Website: apple
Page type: payment
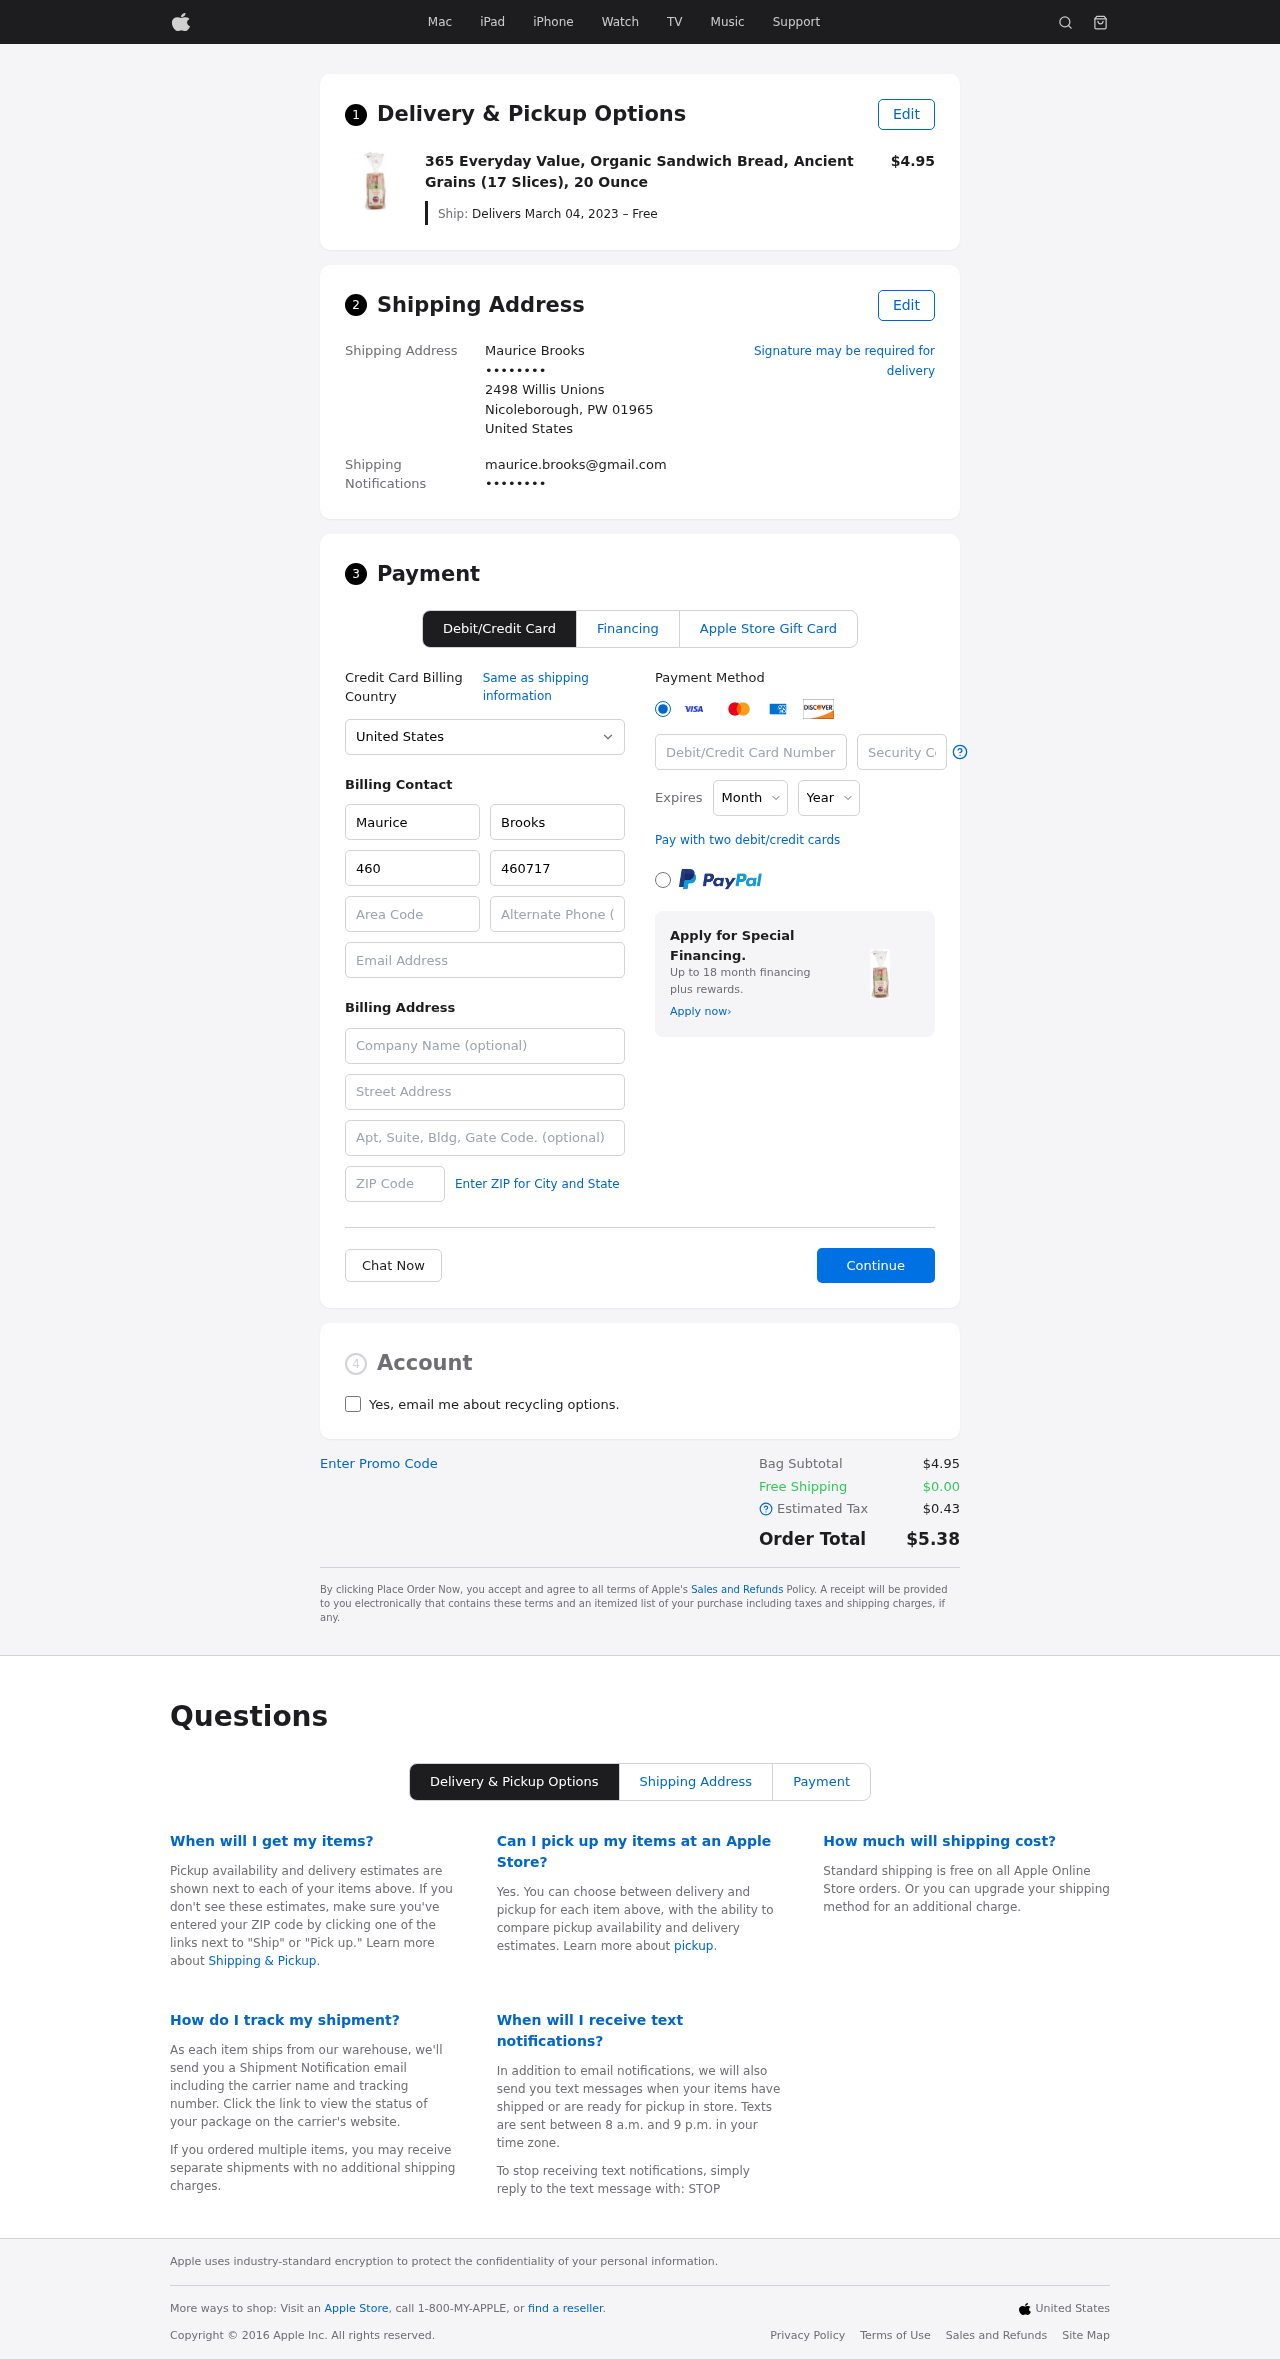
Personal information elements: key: PII_CARD_CVV
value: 7337
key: PII_CARD_EXPIRY_MONTH
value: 08
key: PII_CARD_EXPIRY_YEAR
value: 29
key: PII_CARD_NUMBER
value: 3746 6874 9255 545
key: PII_CITY_STATE_ZIP
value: Nicoleborough, PW 01965
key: PII_COUNTRY
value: United States
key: PII_EMAIL
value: maurice.brooks@gmail.com
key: PII_EMAIL2
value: maurice.brooks@gmail.com
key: PII_FIRSTNAME
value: Maurice
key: PII_FULLNAME
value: Maurice Brooks
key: PII_LASTNAME
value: Brooks
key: PII_PHONE3
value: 4607174220
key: PII_PHONE_ALT
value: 4925119179
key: PII_PHONE_ALT_AREA
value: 492
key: PII_PHONE_AREA
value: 460
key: PII_SECURITY_CODE
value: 0008
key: PII_STREET
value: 2498 Willis Unions
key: PII_PHONE
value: ••••••••
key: PII_PHONE2
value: ••••••••
Product elements: key: PRODUCT1_NAME
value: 365 Everyday Value, Organic Sandwich Bread, Ancient Grains (17 Slices), 20 Ounce
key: PRODUCT1_PRICE
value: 4.95
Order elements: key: ORDER_DELIVERY_DATE
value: Delivers March 04, 2023 – Free
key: ORDER_SUBTOTAL
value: $4.95
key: ORDER_SHIPPING_COST
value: $0.00
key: ORDER_TAX
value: $0.43
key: ORDER_TOTAL
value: $5.38